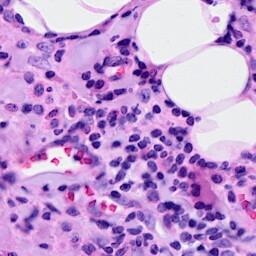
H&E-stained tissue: Breast